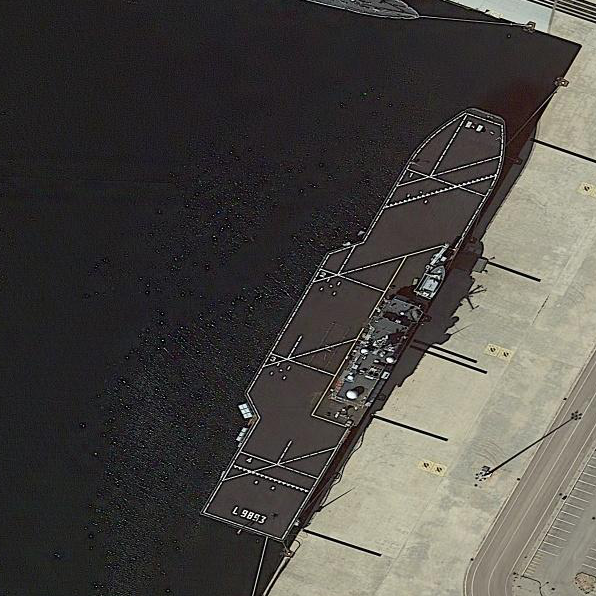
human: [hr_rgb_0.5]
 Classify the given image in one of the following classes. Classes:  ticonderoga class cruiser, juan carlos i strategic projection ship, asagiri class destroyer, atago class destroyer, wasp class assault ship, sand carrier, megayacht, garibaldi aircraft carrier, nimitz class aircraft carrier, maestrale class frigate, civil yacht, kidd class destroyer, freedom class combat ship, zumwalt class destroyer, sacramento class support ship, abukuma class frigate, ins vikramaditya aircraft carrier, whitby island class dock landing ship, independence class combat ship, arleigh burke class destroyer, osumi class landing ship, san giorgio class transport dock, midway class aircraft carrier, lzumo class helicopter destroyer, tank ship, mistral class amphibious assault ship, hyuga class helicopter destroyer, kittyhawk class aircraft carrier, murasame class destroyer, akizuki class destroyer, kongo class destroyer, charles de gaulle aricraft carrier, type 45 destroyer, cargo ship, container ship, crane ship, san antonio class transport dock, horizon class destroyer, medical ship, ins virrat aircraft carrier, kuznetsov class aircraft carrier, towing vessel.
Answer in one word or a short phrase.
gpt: San Giorgio class transport dock